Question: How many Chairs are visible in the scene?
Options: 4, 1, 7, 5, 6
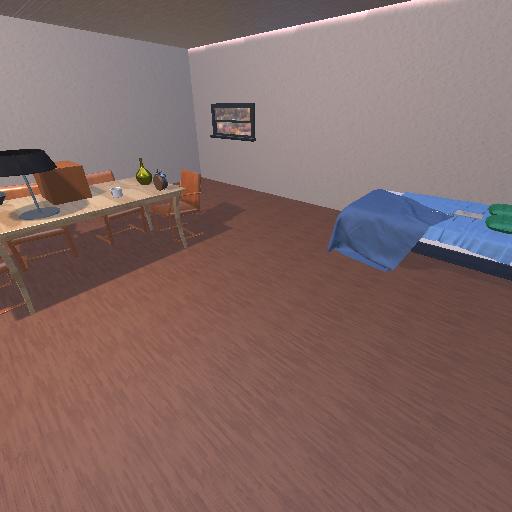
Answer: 4